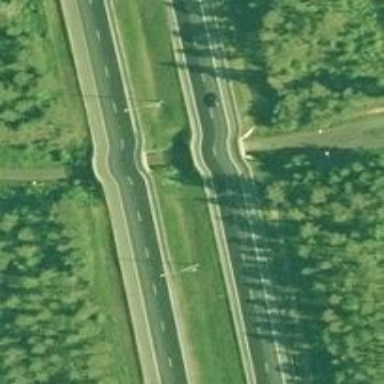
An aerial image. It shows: Footway along the road.